Question: I am trying to fetch data from weather api and it's giving me error
my code is as follows
'''
class App extends React.Component{
constructor(){
super();
this.state ={
data : [],
};
// this.getWeather();
this.getWeather();
}
getWeather =async()=>{
const url = 'api.openweathermap.org/data/2.5/weather?q=toronto&appid='+apiKey;
let req = await fetch(url);
let res = await req.json();
}
'''

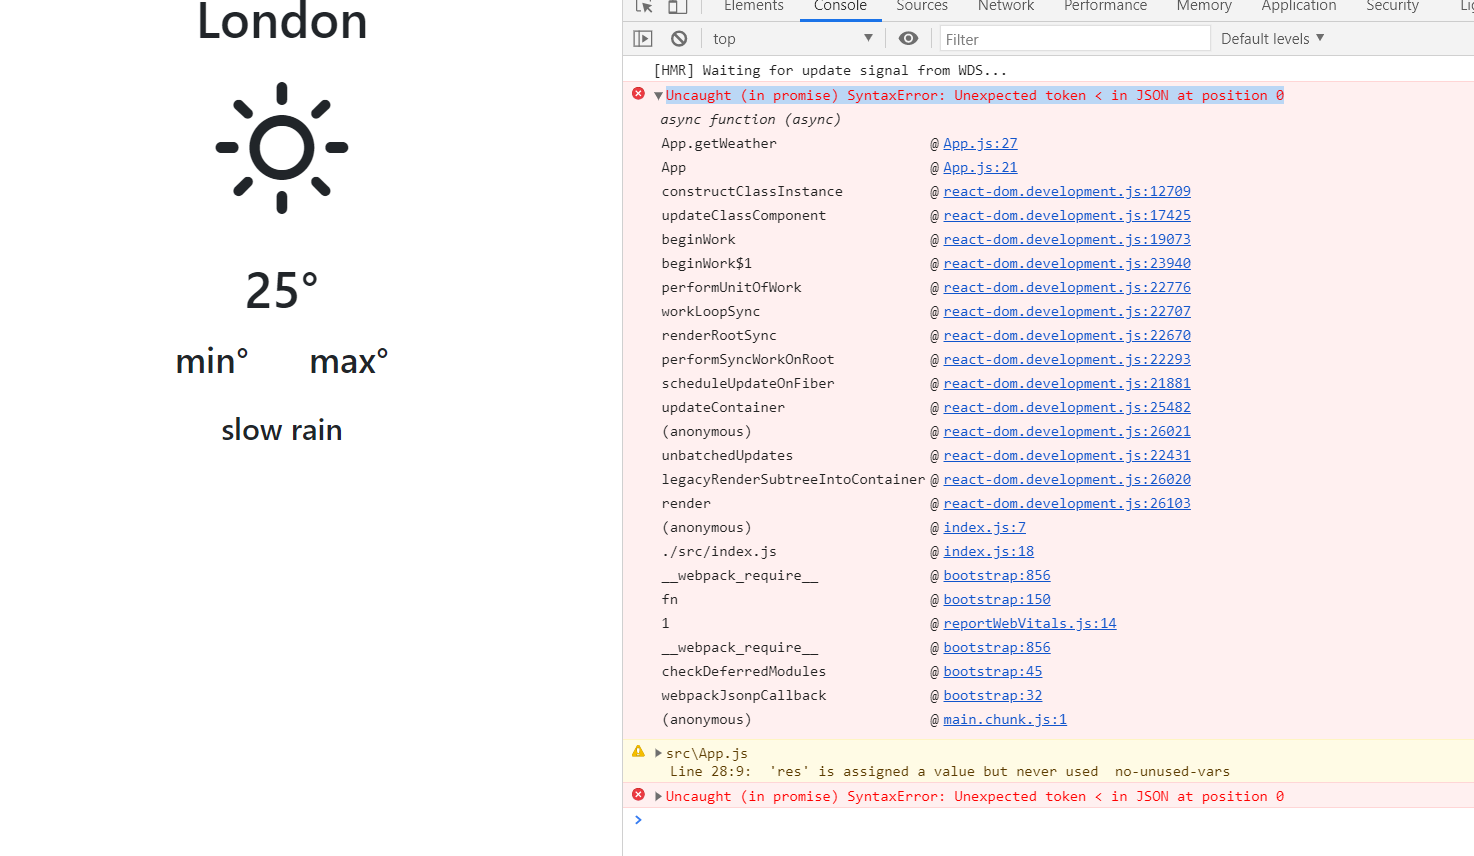
Answer: Urls need to start with 'http://' or 'https://'. If you omit it, your browser will assume you intended to open a path named 'api.openweathermap.org/etc/etc' on your current domain.